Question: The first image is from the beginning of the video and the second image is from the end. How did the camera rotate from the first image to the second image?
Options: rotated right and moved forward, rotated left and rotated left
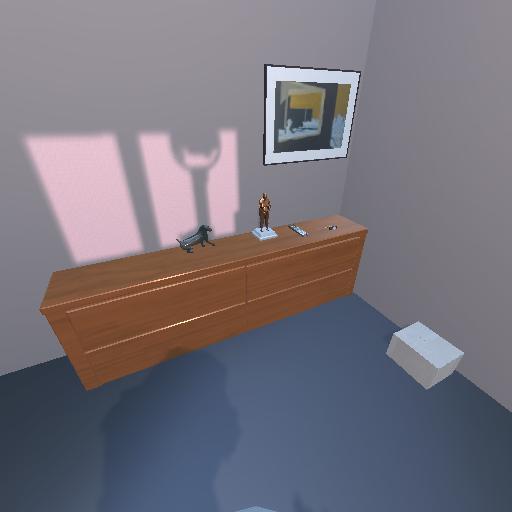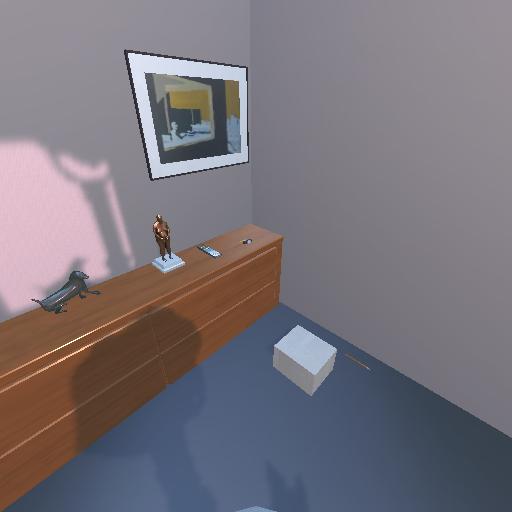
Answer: rotated right and moved forward